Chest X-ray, AP view. Patient: 52 years old, sex F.
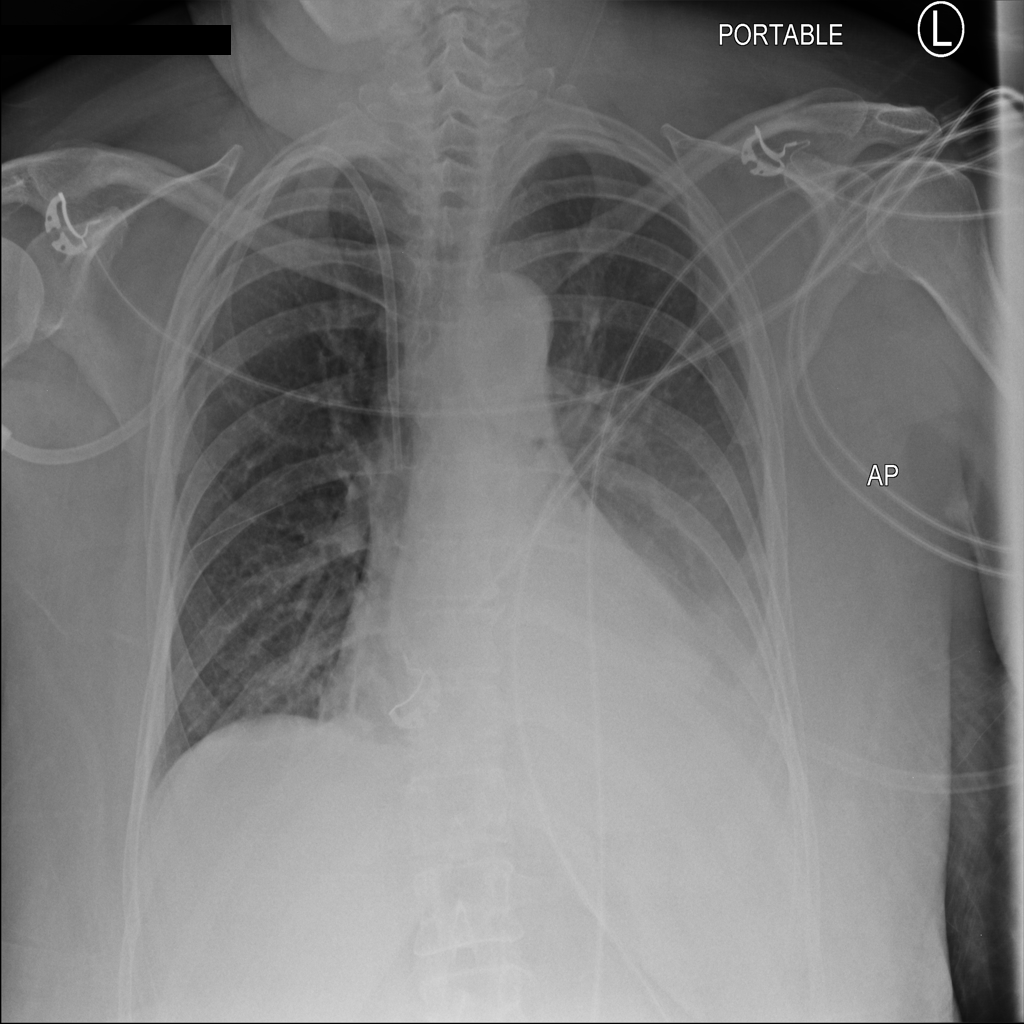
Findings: Mass